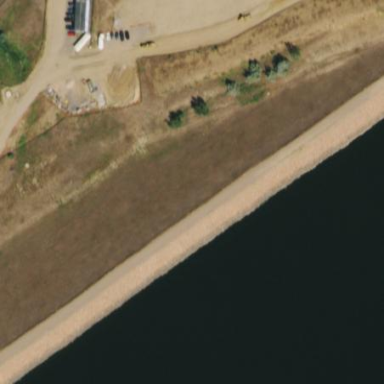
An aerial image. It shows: Dam along waterway.